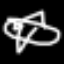
Label: airplane